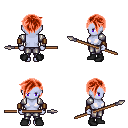
a pixel art fantasy rpg character, female body template, dark elf, purple skin, steel arm armor, metal pants, red pixie cut hairstyle, leather bracers, black shoes, spear, four views (front, back, left, right), 2x2 character sprite sheet, small pixel art, hard edges, no anti-aliasing